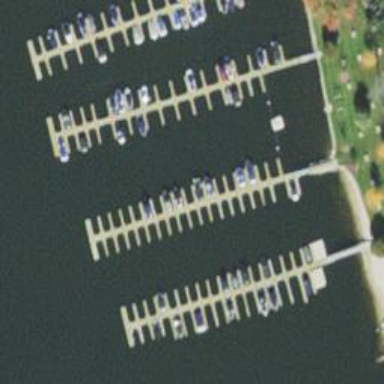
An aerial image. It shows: Man-made pier.